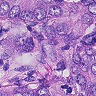
Metastatic tissue present: yes